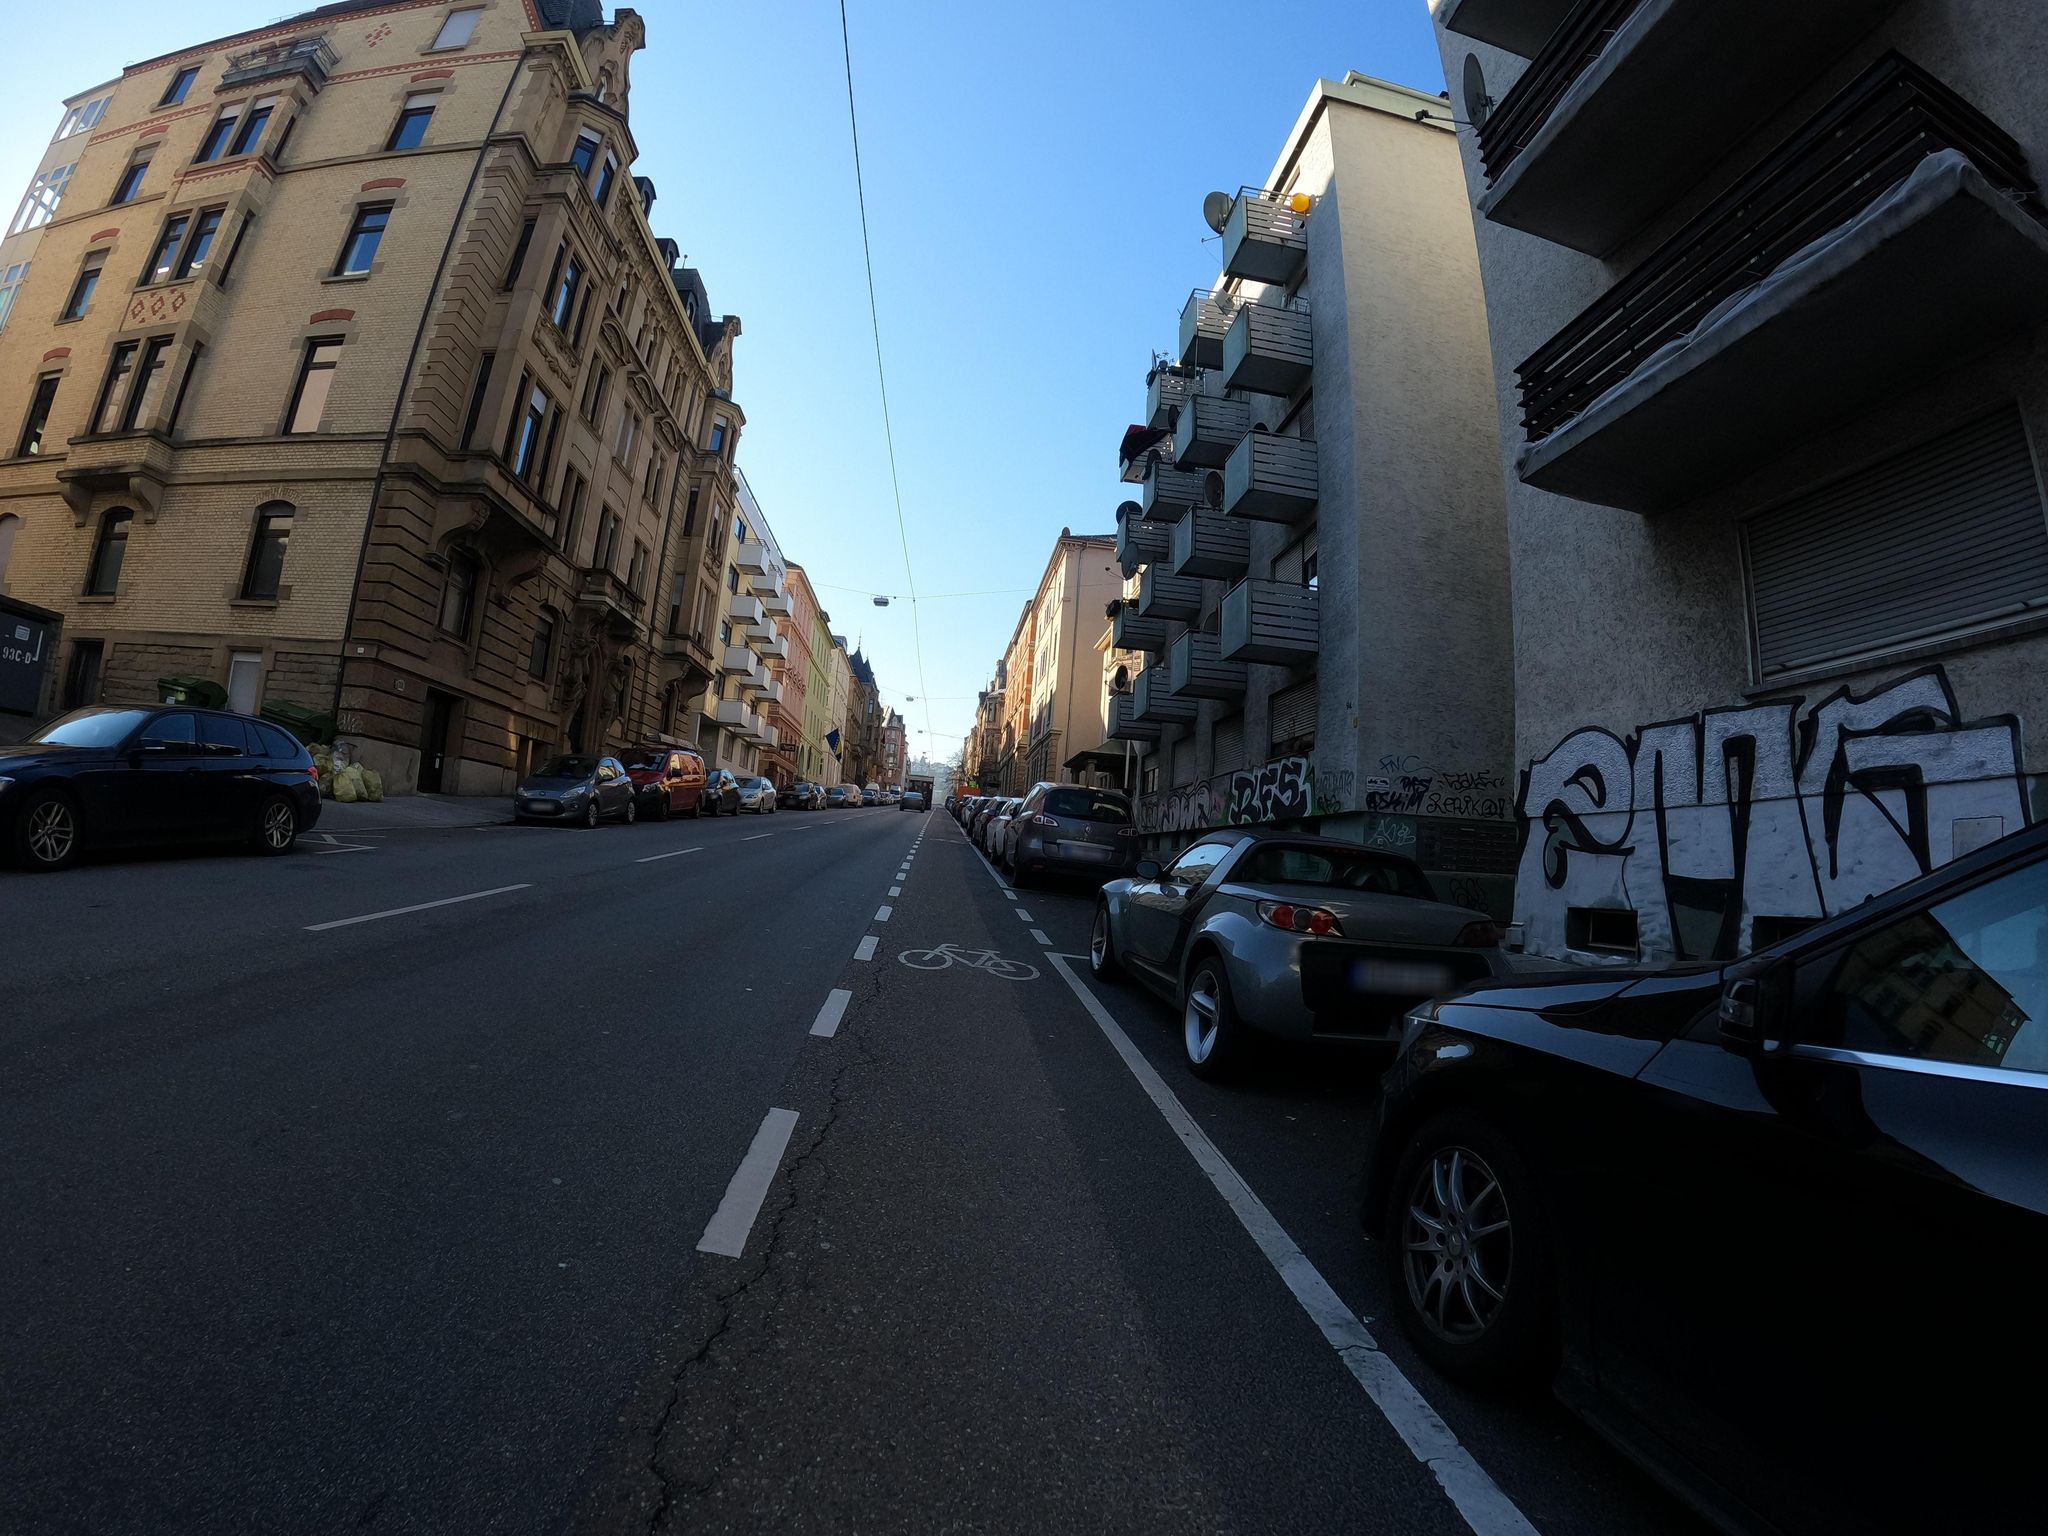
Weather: clear
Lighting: day
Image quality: good
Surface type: cycling surface
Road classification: tertiary
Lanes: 2
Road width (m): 11
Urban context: urban centre
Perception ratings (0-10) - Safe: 3.13, Lively: 9.03, Beautiful: 2.88, Boring: 1.89, Depressing: 3.66, Wealthy: 9.4